Question: I've done a simple app which convert an amount of Bitcoins to a currency.
The app works fine on my android emulator(Nexus 5x).
My problem is that the app throws:
> System.FormatException: Input string was not in a correct format
When I test it on my android device.
I've debuged both my emulator and device and it's no diffrence in the parameters.
Do someone have any thought why this exception occurs?

'''
public static async Task<decimal> ConvertCurrency(string curr, decimal amount)
{
var currency = await GetCurrency(curr);
var stringRate = currency.Rate;
var rate = decimal.Parse(stringRate);//this is where the it crash
var result = rate * amount;
return result;
}
'''
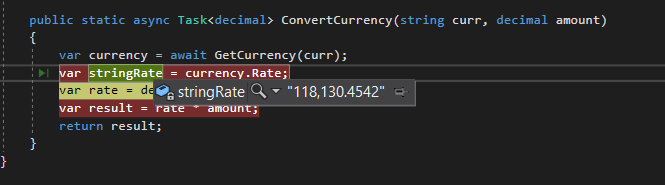
Answer: That comma delimiter is your problem. You would need to change your parse Method to detect the Current culture and parse using that 'IFormatProvider'
Use the overload(s) of <URL>:
'''
string stringRate = "118,<PHONE>";
decimal d = decimal.Parse(stringRate,
NumberStyles.Currency,
new CultureInfo("en-Us").NumberFormat);
//Output: 118130.4542M
d = decimal.Parse(stringRate, new CultureInfo("en-Us").NumberFormat);
//Output: 118130.4542M
'''